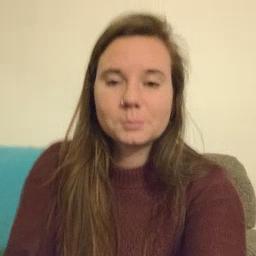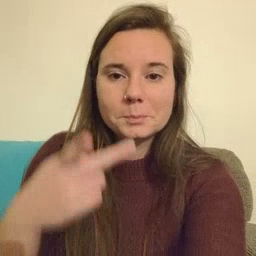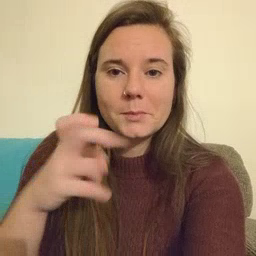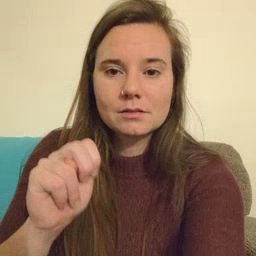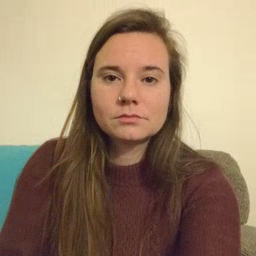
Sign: pen